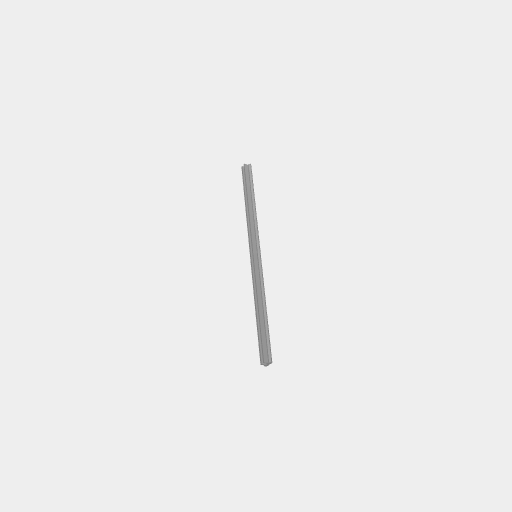
Part: VGuide288